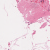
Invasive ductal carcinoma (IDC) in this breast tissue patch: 0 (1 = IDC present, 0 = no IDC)